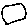
Label: circle